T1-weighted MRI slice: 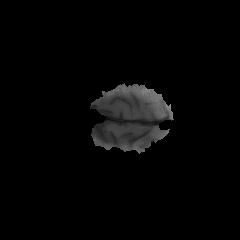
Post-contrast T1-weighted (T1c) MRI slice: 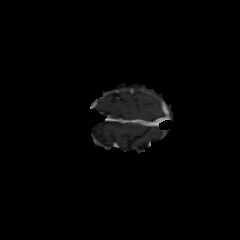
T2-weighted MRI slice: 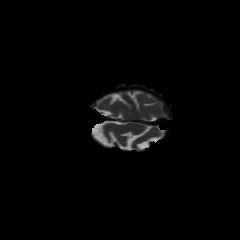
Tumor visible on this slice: no